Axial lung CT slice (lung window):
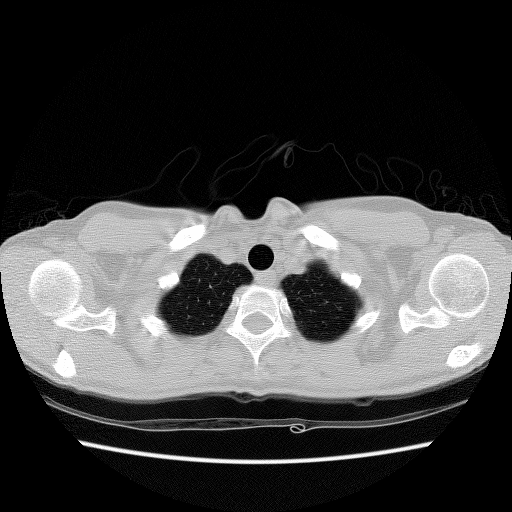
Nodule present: no